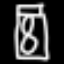
Label: hourglass